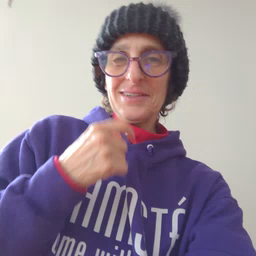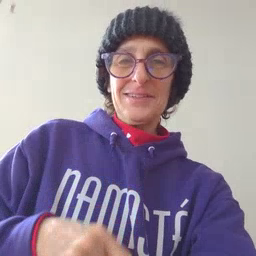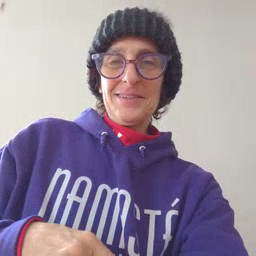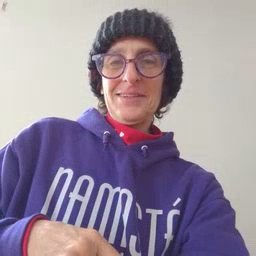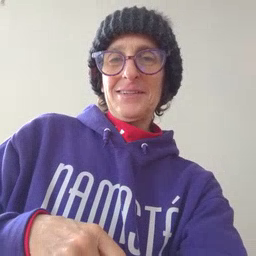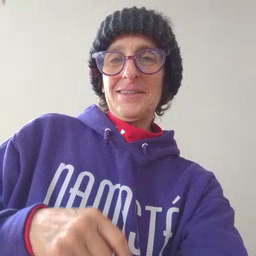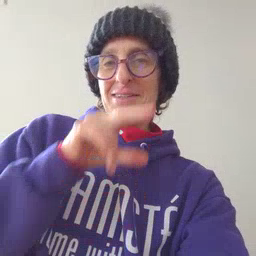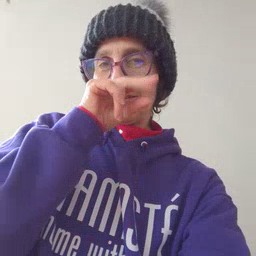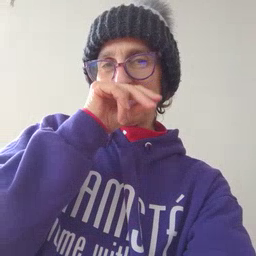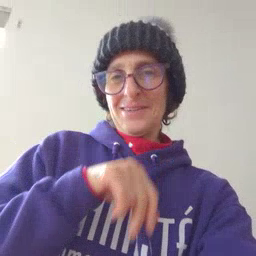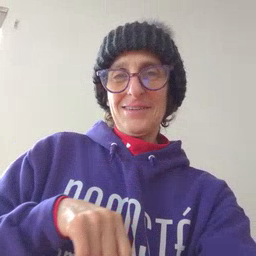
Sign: duck